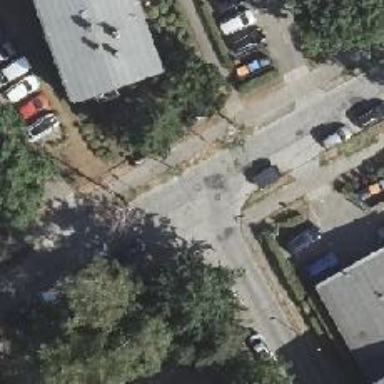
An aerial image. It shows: Residential road with sidewalks on both sides.